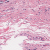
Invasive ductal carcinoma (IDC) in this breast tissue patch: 0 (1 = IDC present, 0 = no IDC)